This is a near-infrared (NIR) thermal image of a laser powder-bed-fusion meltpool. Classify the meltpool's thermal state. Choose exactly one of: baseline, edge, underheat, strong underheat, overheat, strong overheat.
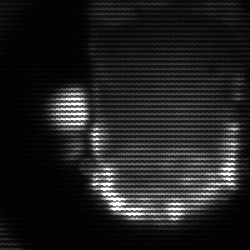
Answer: baseline